Field crop: maize
Growth stage: 2
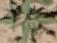
Species: atriplex